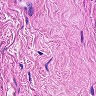
Metastatic tissue present: no